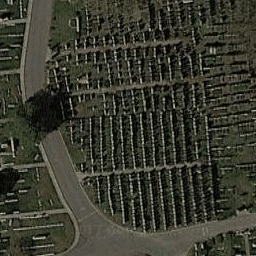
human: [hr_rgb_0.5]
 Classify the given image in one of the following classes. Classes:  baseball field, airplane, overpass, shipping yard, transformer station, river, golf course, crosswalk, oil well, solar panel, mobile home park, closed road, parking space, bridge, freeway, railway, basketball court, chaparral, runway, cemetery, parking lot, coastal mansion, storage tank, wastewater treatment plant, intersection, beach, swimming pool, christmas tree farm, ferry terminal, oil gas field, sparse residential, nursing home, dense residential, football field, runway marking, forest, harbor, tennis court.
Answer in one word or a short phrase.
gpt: cemetery